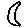
Label: moon